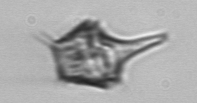
Label: Amylax